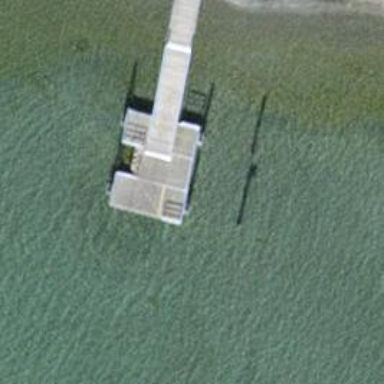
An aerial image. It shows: Pier located along footway.